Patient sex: M
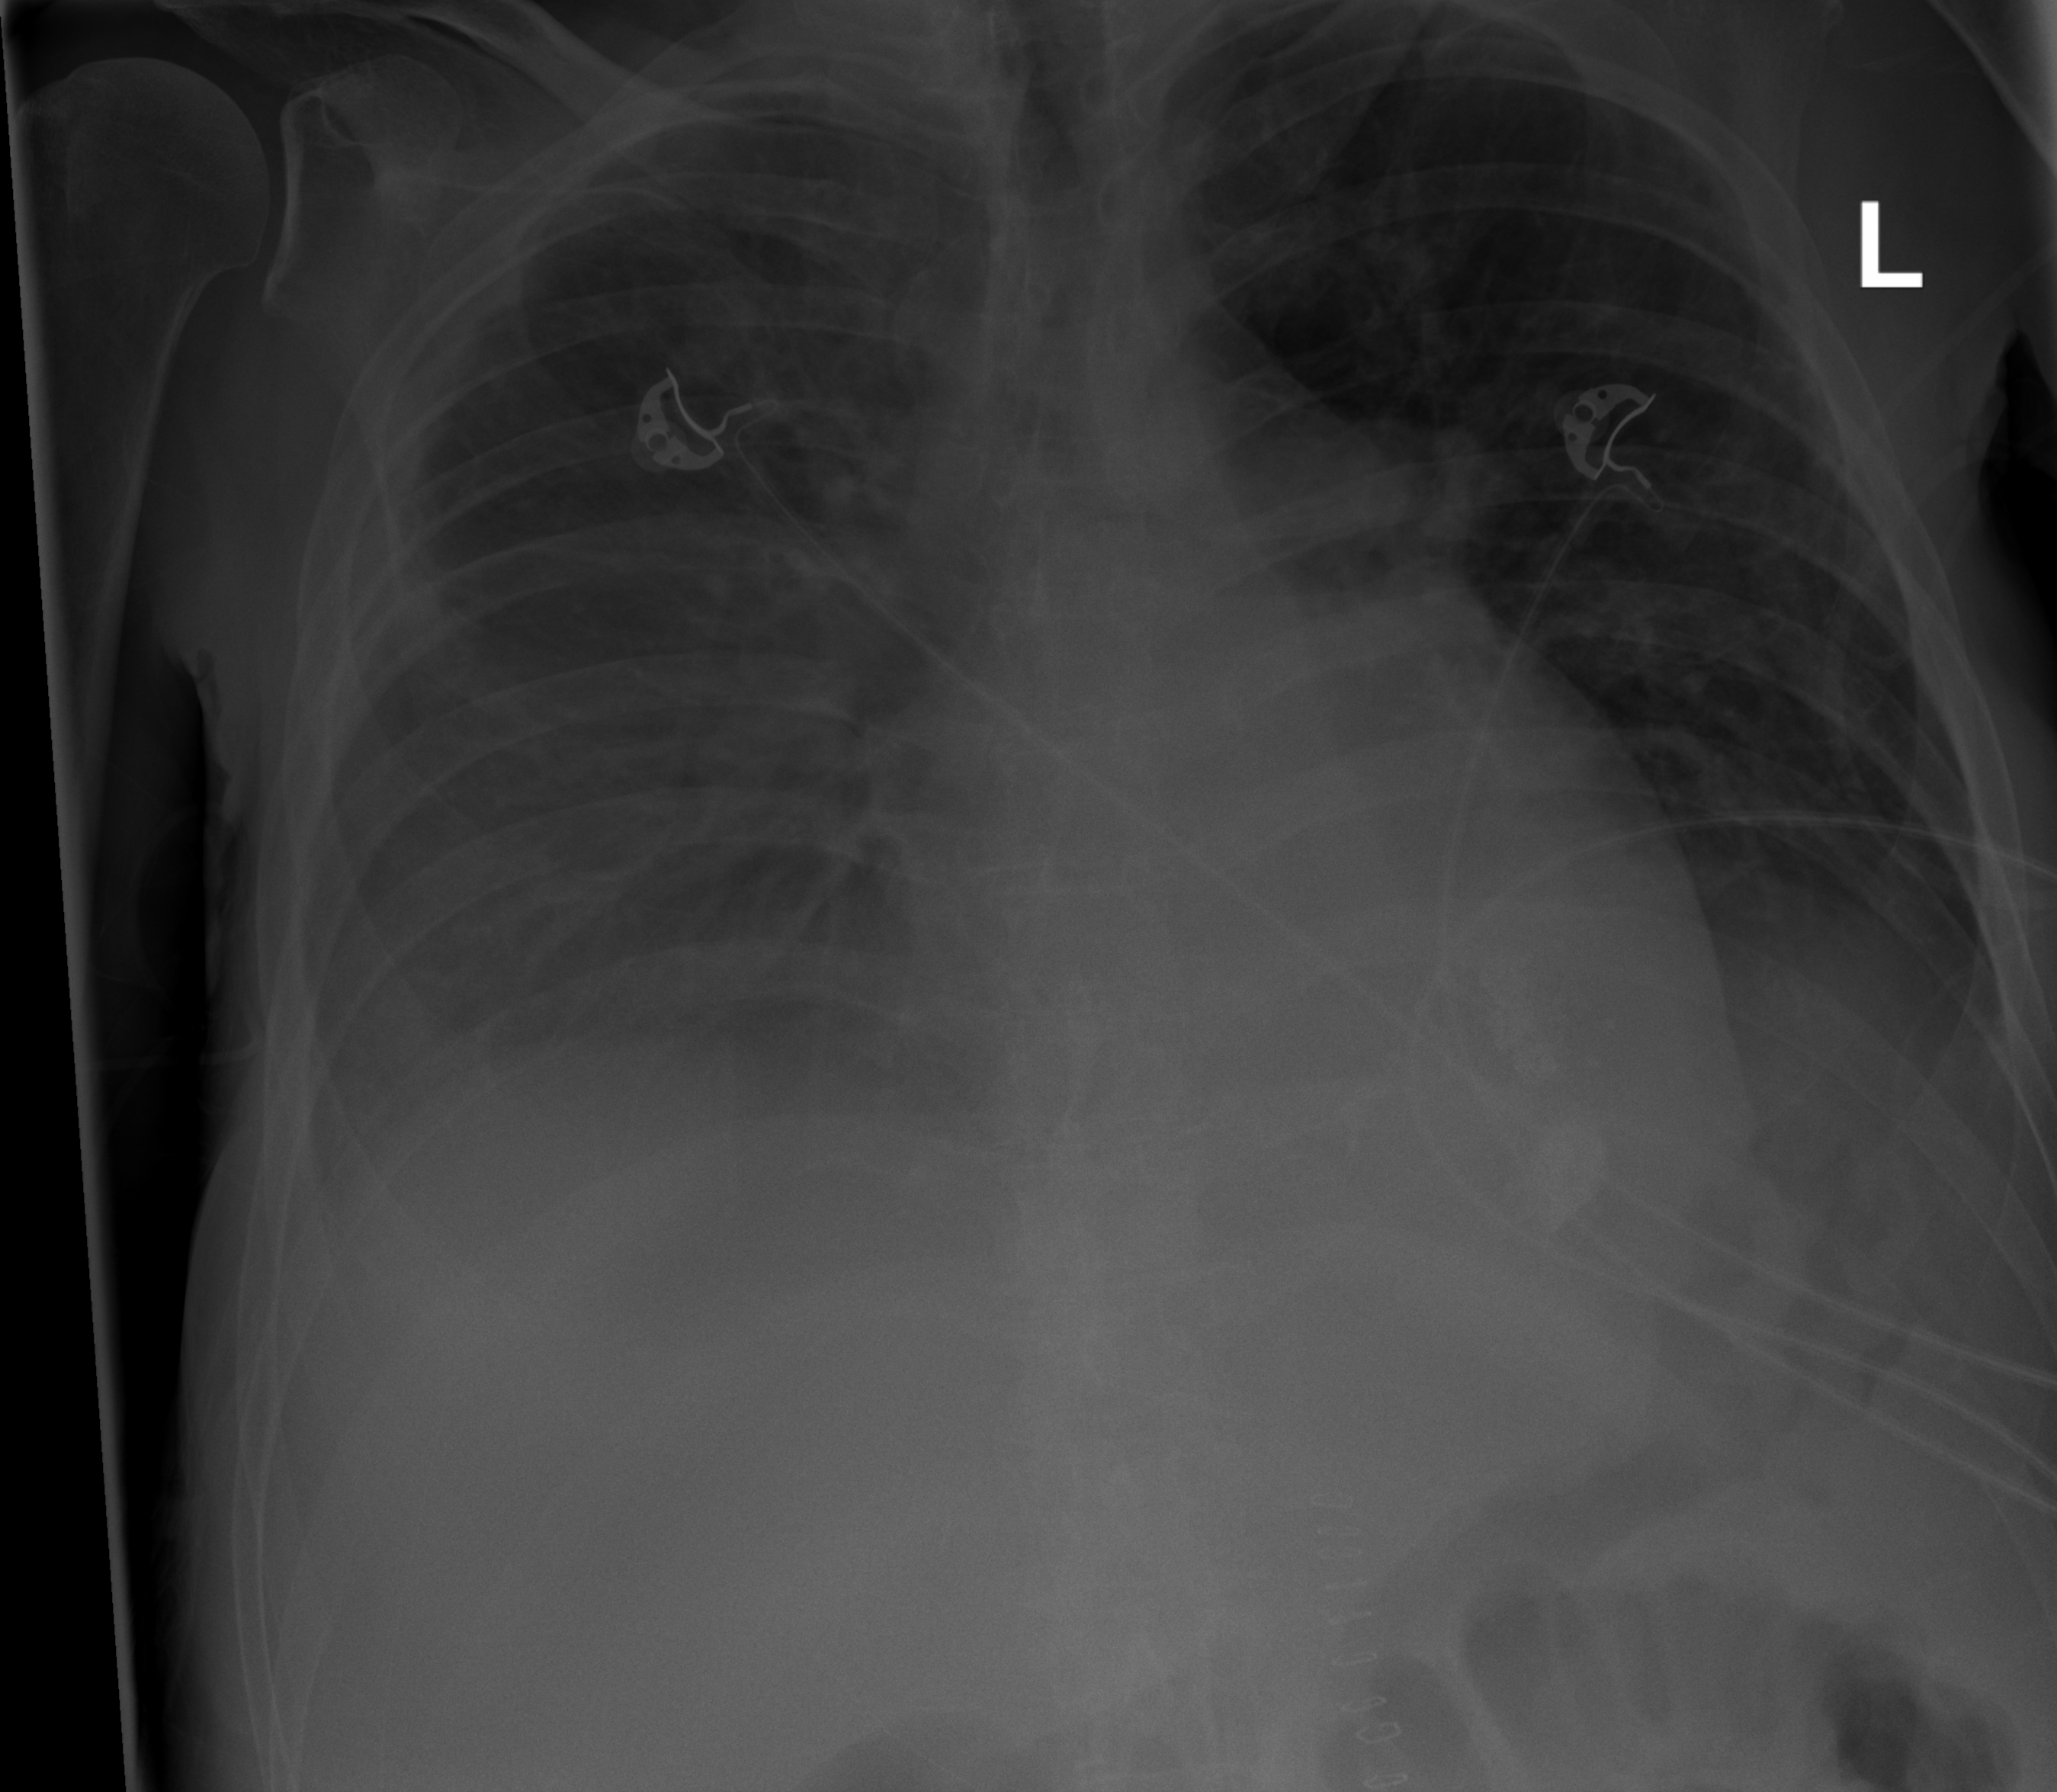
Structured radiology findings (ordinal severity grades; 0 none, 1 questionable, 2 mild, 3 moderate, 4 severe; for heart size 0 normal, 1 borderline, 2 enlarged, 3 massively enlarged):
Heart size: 2
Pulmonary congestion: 1
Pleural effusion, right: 3
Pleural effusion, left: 2
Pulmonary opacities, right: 0
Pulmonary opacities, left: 0
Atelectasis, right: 2
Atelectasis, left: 2